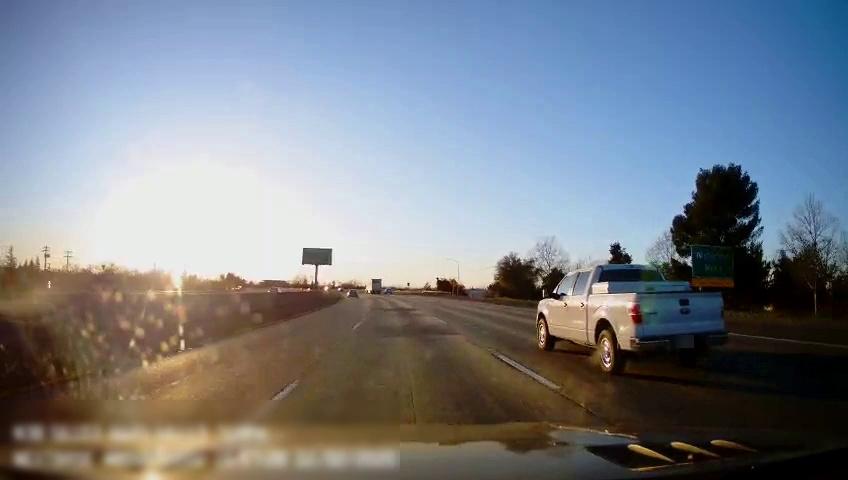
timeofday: Day
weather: Sunny
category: Drivable Space
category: Vehicles | Truck
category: Vehicles | Car
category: Vehicles | Truck
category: Lanes | Current Lane
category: Lanes | Current Lane
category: Lanes | Alternate Lane
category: Traffic | Signs
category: Traffic | Signs